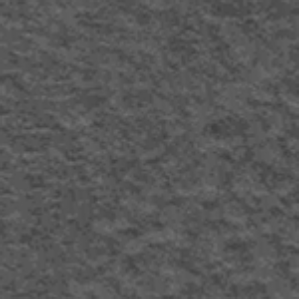
Label: frost